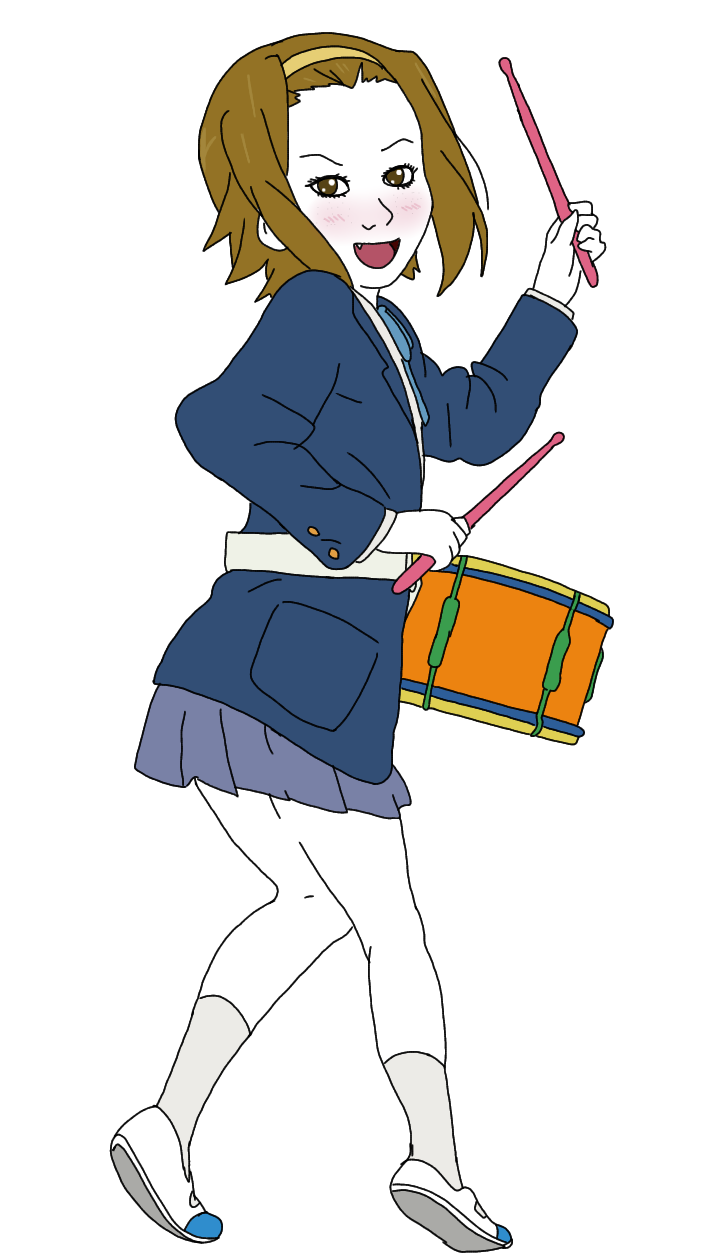
Label: 5_Tomboy